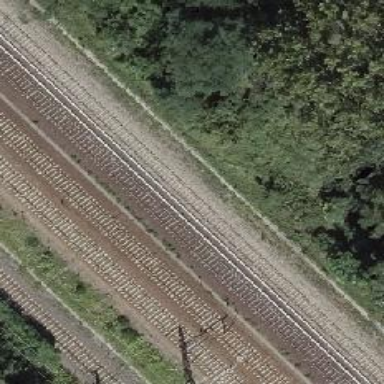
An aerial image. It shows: Railway signal.